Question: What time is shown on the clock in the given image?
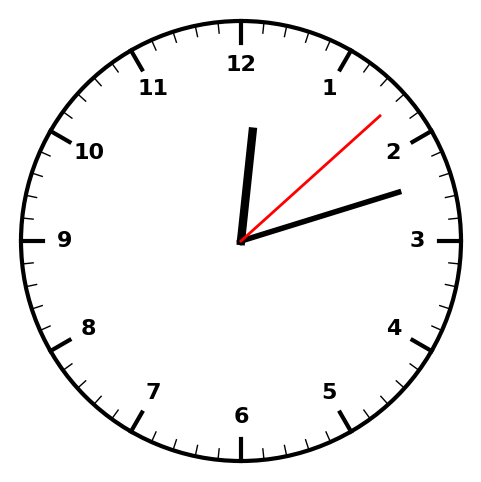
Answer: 12:12:08